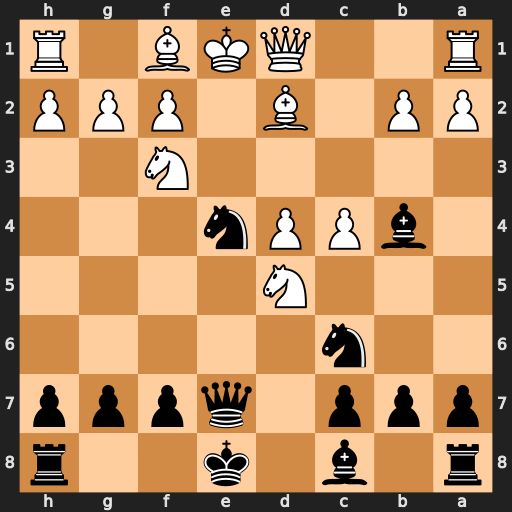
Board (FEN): r1b1k2r/ppp1qppp/2n5/3N4/1bPPn3/5N2/PP1B1PPP/R2QKB1R
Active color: b
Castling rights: KQkq
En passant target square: -
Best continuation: Nxd2+ Nxe7 Nxf3+